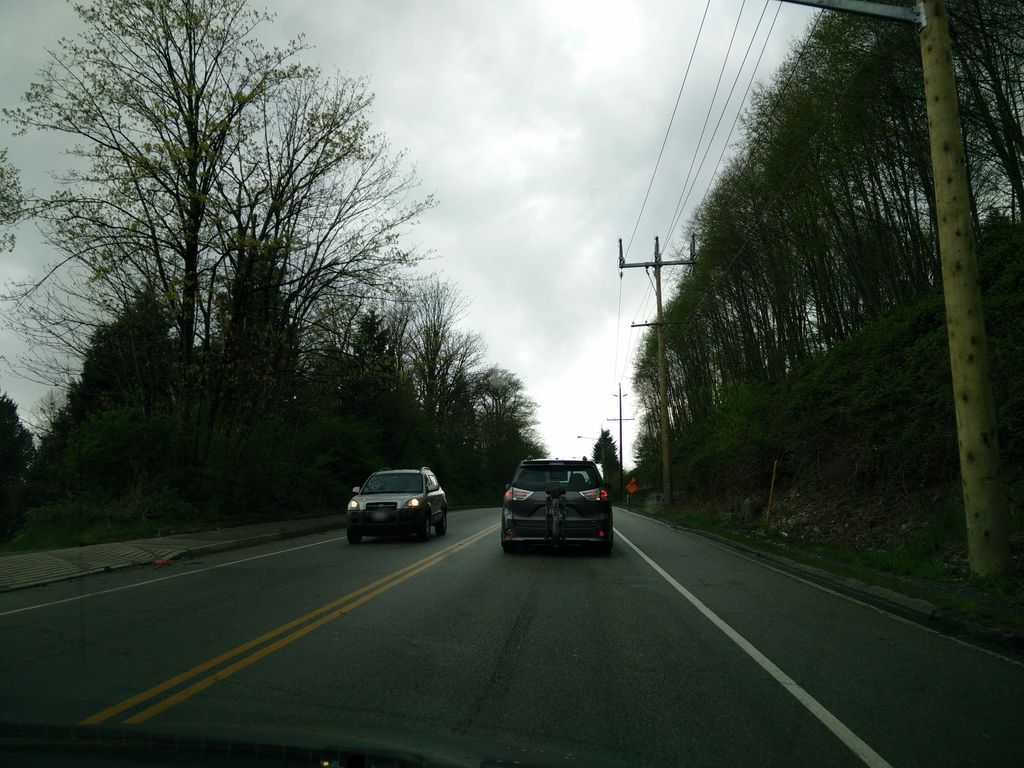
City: vancouver